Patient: sex F, age 35
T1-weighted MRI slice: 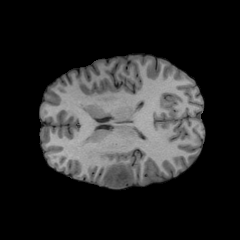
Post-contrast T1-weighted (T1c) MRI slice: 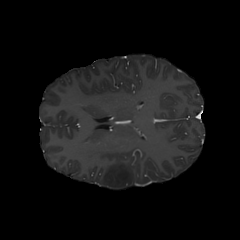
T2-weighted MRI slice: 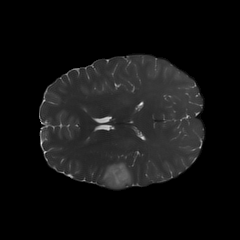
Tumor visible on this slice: yes
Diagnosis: Oligodendroglioma, IDH-mutant, 1p/19q-codeleted
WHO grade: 2